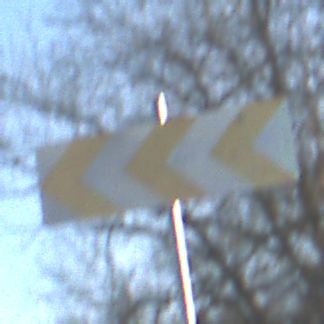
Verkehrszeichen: RichtungstafelnInKurvenGrossRechts
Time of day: MorningAfternoon
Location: Outdoor (Nature)
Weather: Clear
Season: Winter
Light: Natural